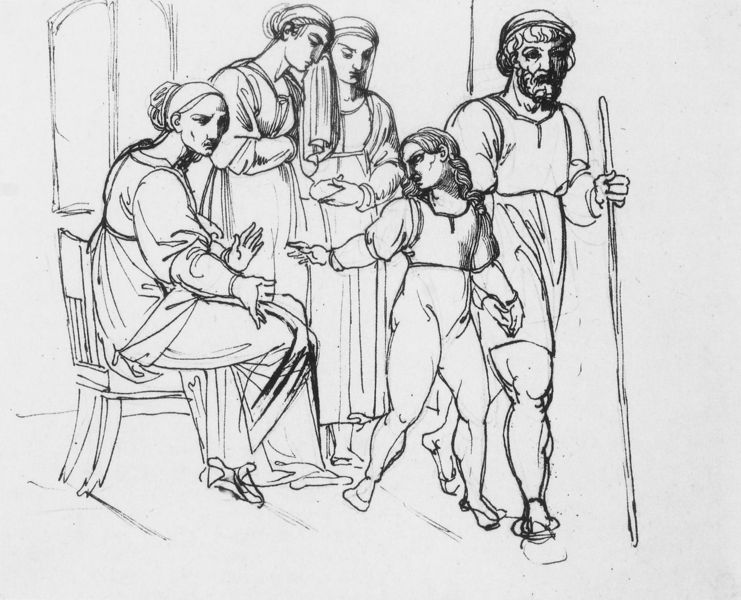
Titel: Raffael nimmt Abschied von seiner Mutter
Künstler: Johannes Riepenhausen
Institution: Darmstadt, Hessisches Landesmuseum
Schlagwörter: gruppe, hand, mann, weiß, frauen, menschen, fenster, frau, kleider, männer, schwarz, stuhl, szene, zeichnung, zimmer, haus, haube, bart, knoten, trauer, fünf, boden, auge, haare, sitzend, familie, kind, klassizismus, mutter, vater, locken, stock, bogen, stab, platz, angst, trennung, junge, knabe, fenstr, abschied, bub, linear, weinen, schwarz weiß, bleistift, hauben, schwester, taschentuch, jüngling, jesus, griechisch, maria, hirte, bube, mägde, famileie, ziehen lassen, jsopeh